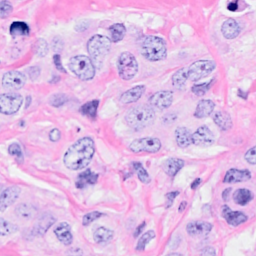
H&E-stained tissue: Breast